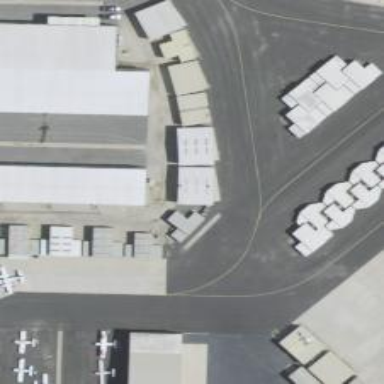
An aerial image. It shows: Image of taxiway at airport.